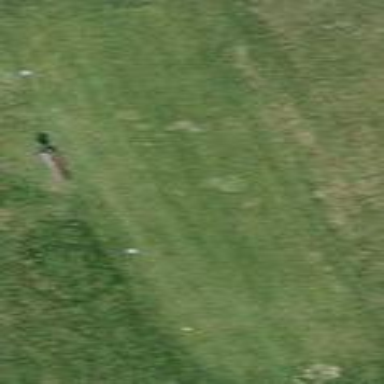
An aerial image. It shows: Grassy area designated as golf tee.